Question: I have Many-to-Many Tables and want to display some of the fields in WPF controls.

How can I fill the list collection 'List<Course> courses = new List<Course>()' whenever I select the InstructorIDs in the combobox ? I want to display only the CourseID and Title from the List in the ListView control
Here're my codes:
'''
public partial class MainWindow : Window
{
SchoolEntities db = new SchoolEntities();
public MainWindow()
{
InitializeComponent();
var instructors = db.Instructors.Where(f => f.HireDate == 2011).ToList();
this.comboBox1.ItemsSource = instructors;
this.comboBox1.DisplayMemberPath = "LastName";
this.comboBox1.SelectedValuePath = "InstructorID";
}
List<Course> courses = new List<Course>();
private void comboBox1_SelectionChanged(object sender, SelectionChangedEventArgs e)
{
int S = (int)this.comboBox1.SelectedValue;
var InstrSelection = db.Instructors.Include("CourseInstructors.Course").SingleOrDefault(f => f.InstructorID == S);
foreach (var C in InstrSelection.CourseInstructors)
{
courses.Add(C.Course);
}
this.listView1.DataContext = null;
this.listView1.DataContext = courses;
}
}
'''
And the window xaml
'''
<Window x:Class="School.MainWindow"
xmlns="http://schemas.microsoft.com/winfx/2006/xaml/presentation"
xmlns:x="http://schemas.microsoft.com/winfx/2006/xaml"
Title="MainWindow" Height="773" Width="677">
<Grid>
<ComboBox Height="23" HorizontalAlignment="Left" Name="comboBox1" SelectionChanged="comboBox1_SelectionChanged"></ComboBox>
<ListView HorizontalAlignment="Left" Name="listView1">
<ListView.View>
<GridView>
<GridViewColumn Width="140" Header= "CourseID" />
<GridViewColumn Width="140" Header= "Title" />
</GridView>
</ListView.View>
</ListView>
</Grid>
'''
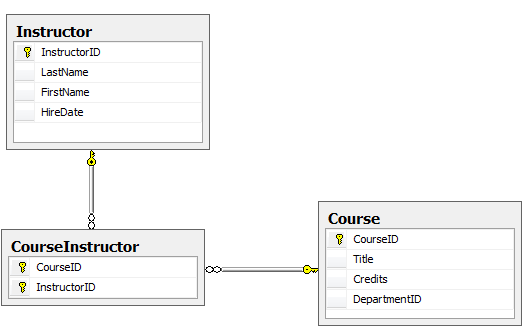
Answer: I am not sure I understand what you are asking. Are you just wondering why your current code is not displaying any courses in the ListView? If so then your problem is that you are setting the DataContext of the ListView when you should be setting the ItemsSource. You should likely also be clearing the list of courses before adding new ones:
'''
private void comboBox1_SelectionChanged(object sender, SelectionChangedEventArgs e)
{
courses.Clear();
...
this.listView1.ItemsSource = null; // ItemsSource instead of DataContext
this.listView1.ItemsSource = courses;
}
'''
## Edit
You will also have to add the DisplayMemberBindings to your GridViewColumns:
'''
<GridViewColumn
Width="140"
Header="CourseID"
DisplayMemberBinding="{Binding CourseID}" /> <!-- Here -->
<GridViewColumn
Width="140"
Header="Title"
DisplayMemberBinding="{Binding Title}" /> <!-- And Here -->
'''